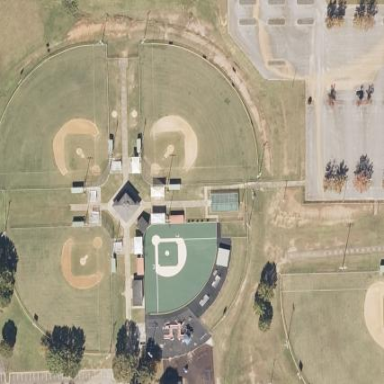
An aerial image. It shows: Baseball pitch for leisure land.